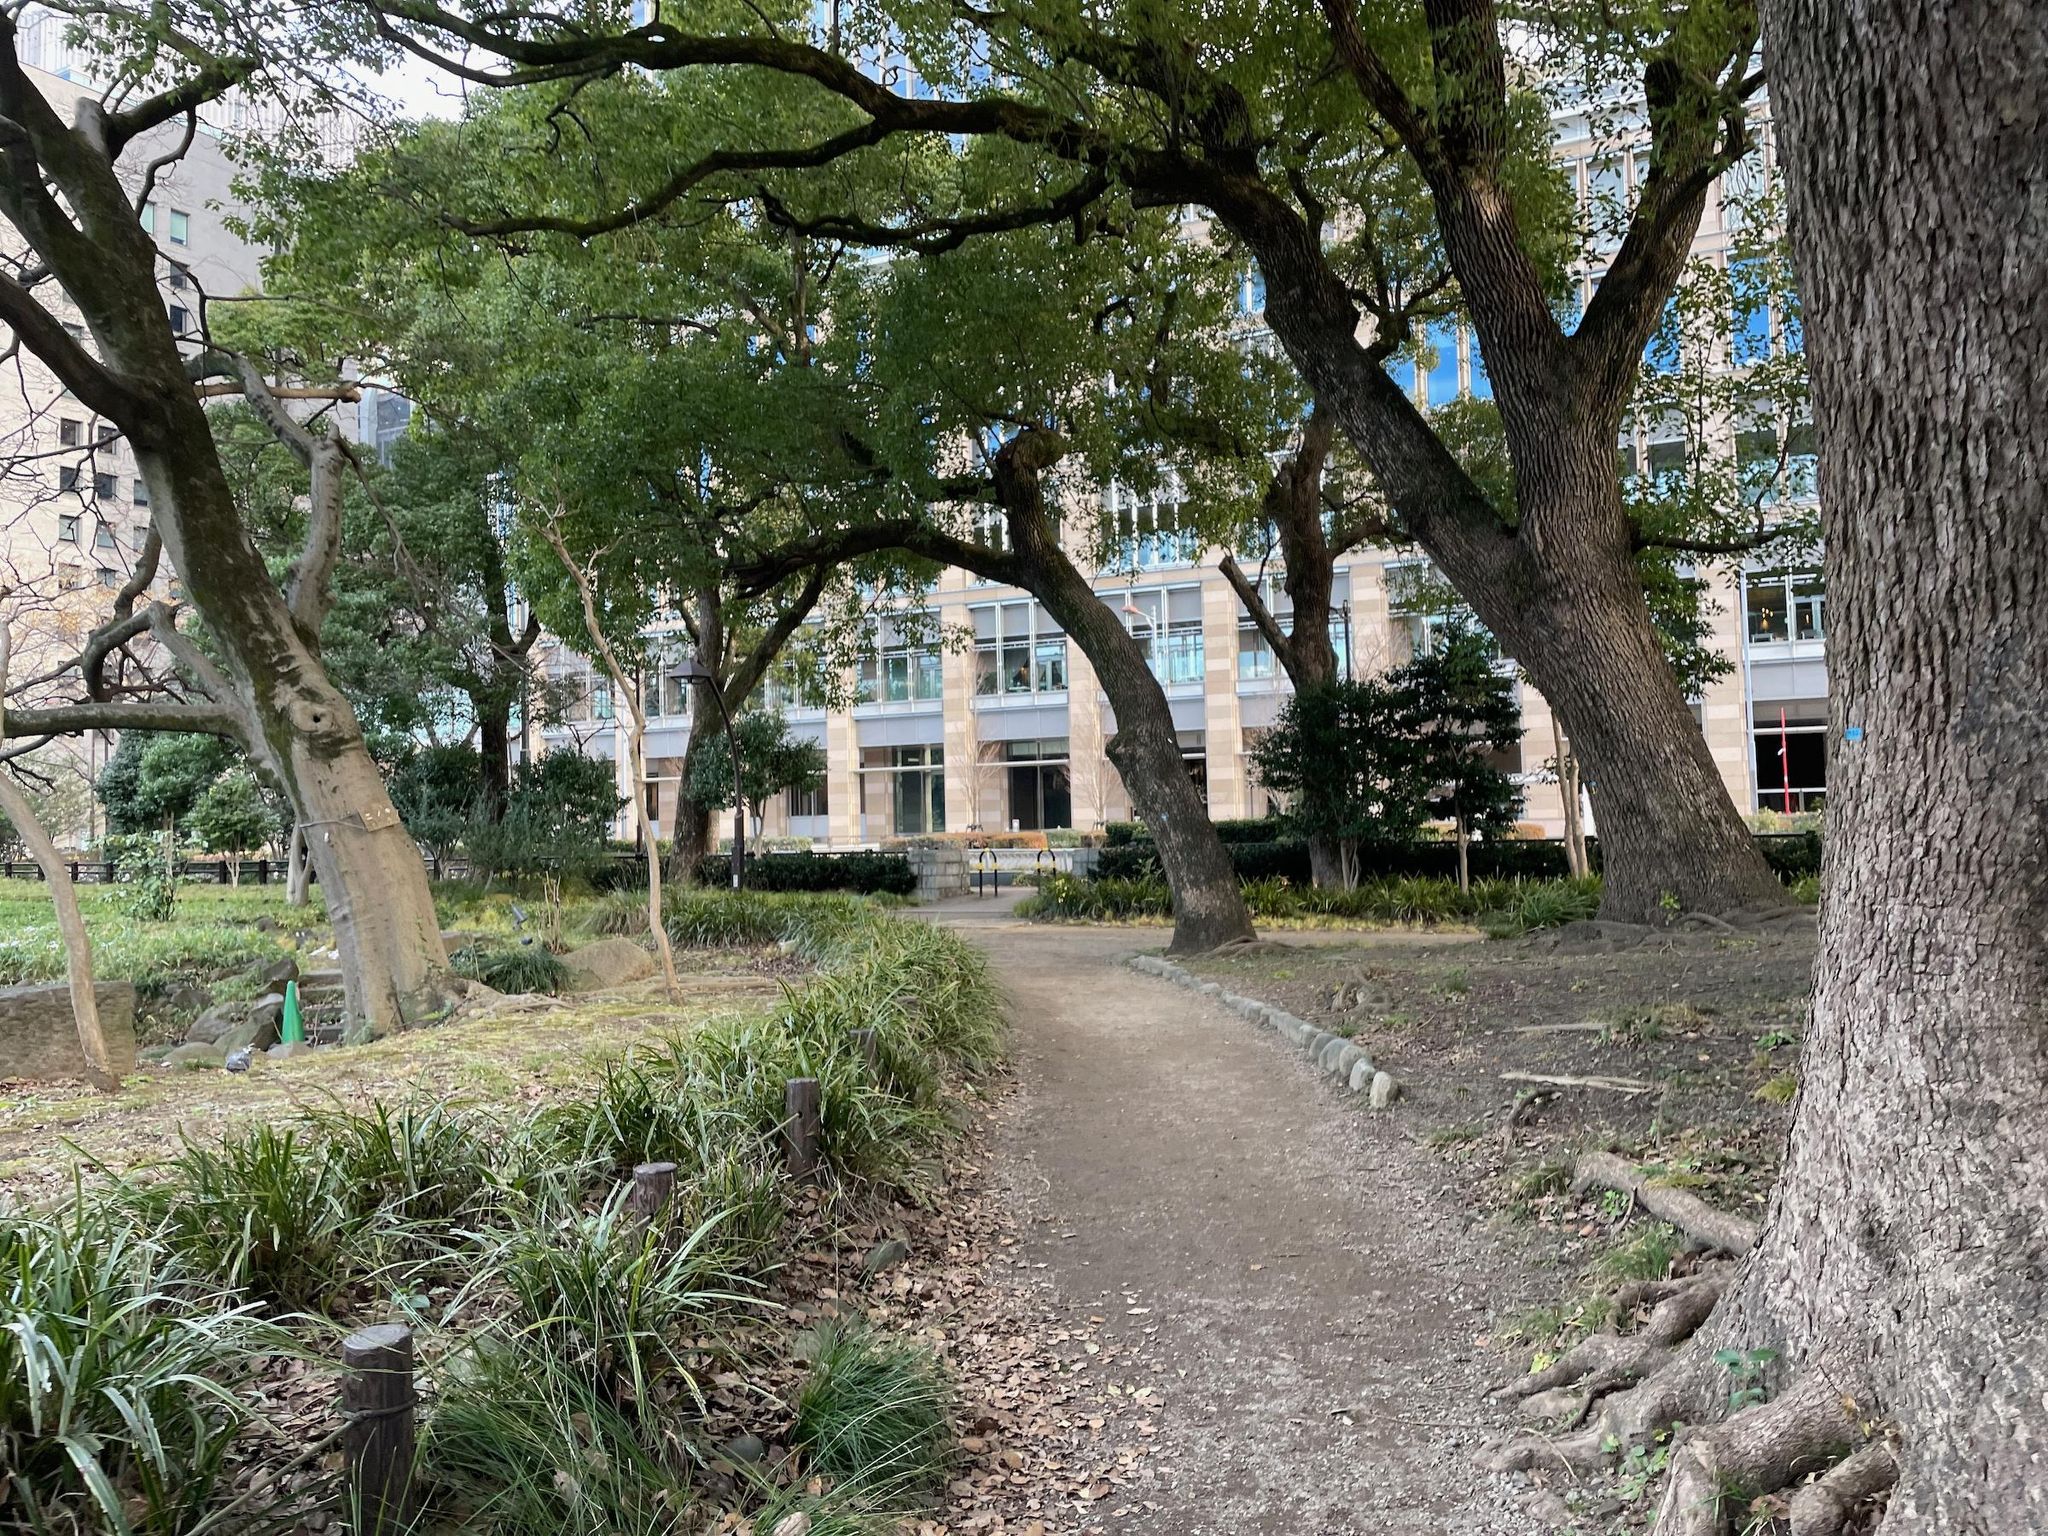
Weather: clear
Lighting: day
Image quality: slightly poor
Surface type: walking surface
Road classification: path
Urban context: urban centre
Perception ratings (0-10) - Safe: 8.71, Lively: 6.43, Beautiful: 7.59, Boring: 2.93, Depressing: 4.32, Wealthy: 9.35